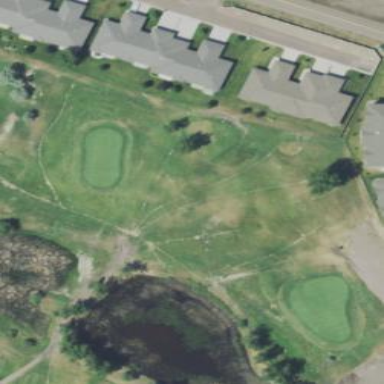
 likely golf fairway with neatly mown grass."